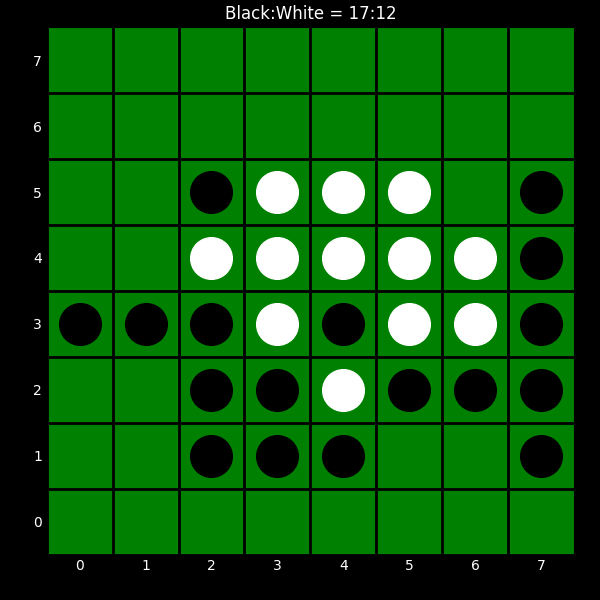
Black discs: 17
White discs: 12